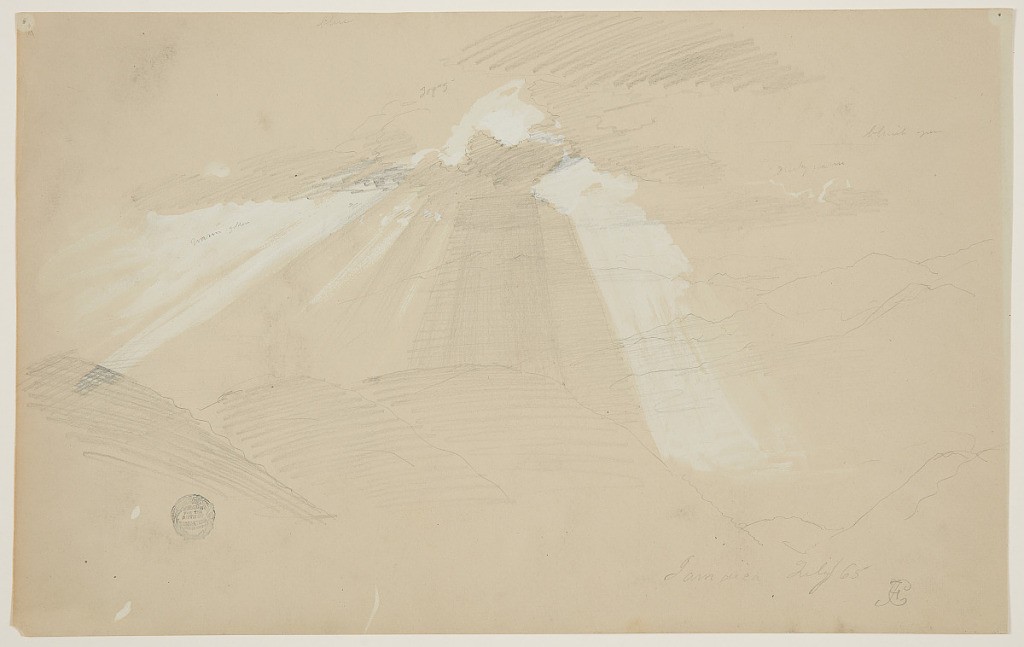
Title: Sunbeams above Jamaican Mountains
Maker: Frederic Edwin Church, American, 1826–1900
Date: July 1865
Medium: Graphite, brush and white gouache on tan wove paper
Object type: Drawing
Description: Landscape sketch showing a view of sunbeams cascading over mountains in Jamaica. Three shaded prominences comprise foreground, while taller mountains are visible in the middle distance and background. Above, the sun shines through a partly cloudy sky, resulting in dramatic crepuscular rays, rendered in white gouache, that fall from the sky.